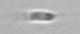
Label: flagellate_morphotype3